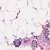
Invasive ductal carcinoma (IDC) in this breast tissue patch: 0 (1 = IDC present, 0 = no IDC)